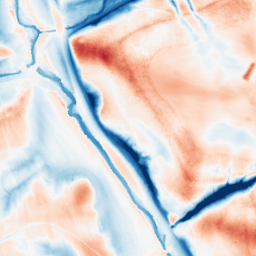
Category: edge_preserving
Decomposition family: guided
Decomposition parameters: radius: 16
eps: 0.01
Upsampling method: edge_directed
Upsampling parameters: scale: 4
Upsampling scale: 4